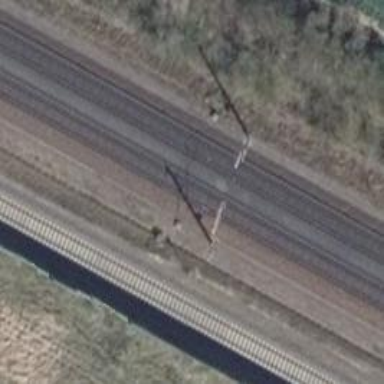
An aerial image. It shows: Railway milestone with catenary mast.